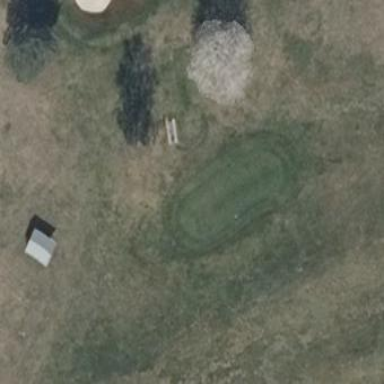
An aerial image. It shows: Golf tee.